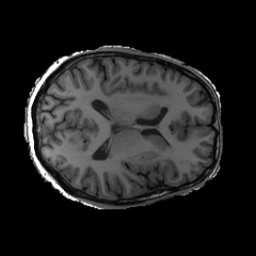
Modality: T1w
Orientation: axial
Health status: ill
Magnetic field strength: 3 T